Field crop: tomato
Growth stage: 2
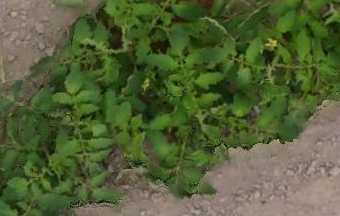
Species: tomato